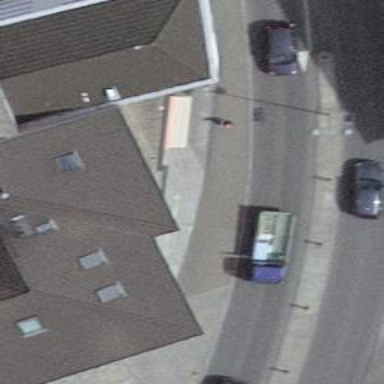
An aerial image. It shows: Pharmacy providing healthcare services.